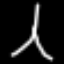
Label: The Eiffel Tower